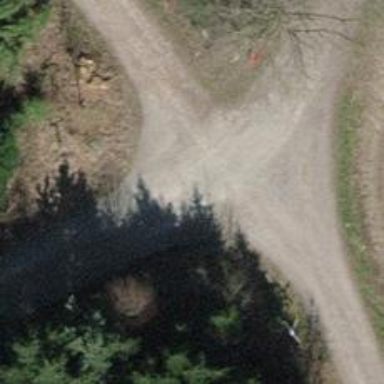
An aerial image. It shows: Track with grade 3 pebblestone surface.